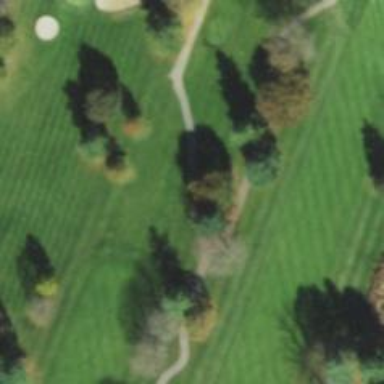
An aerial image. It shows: Service road designated as golf cart path.